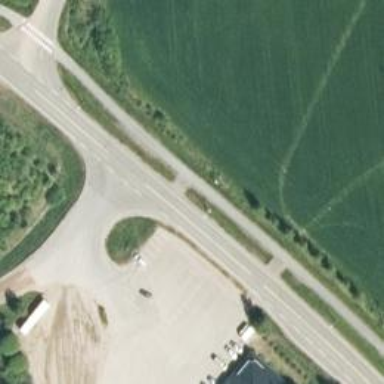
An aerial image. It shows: Asphalt cycleway track.